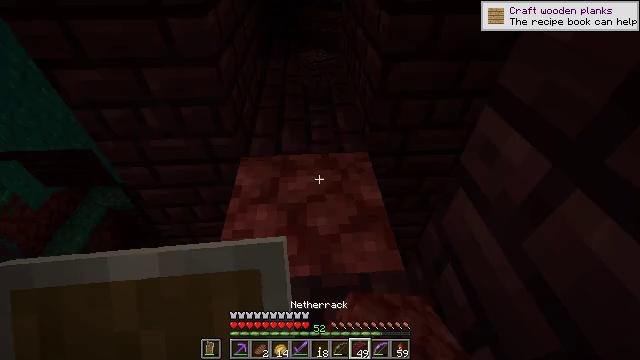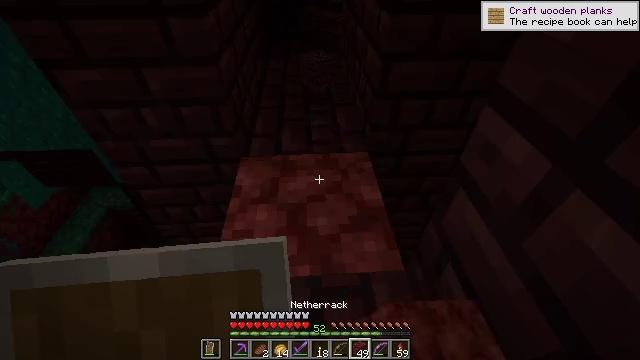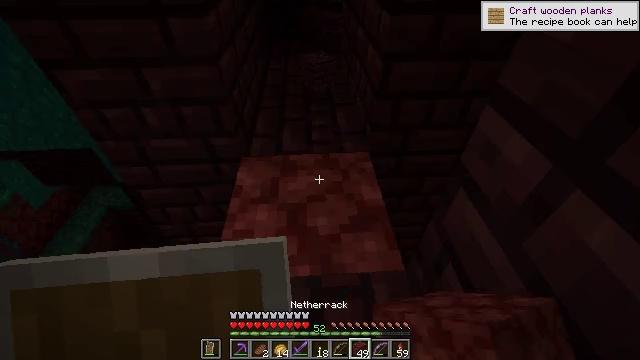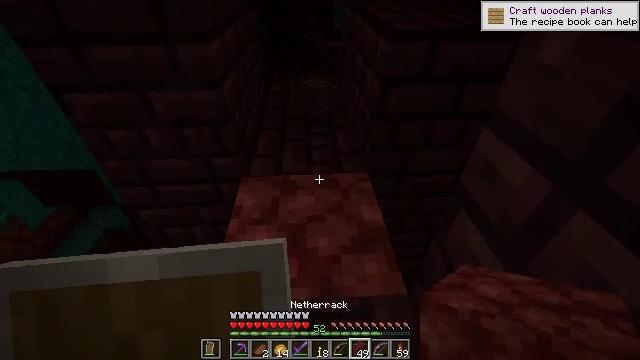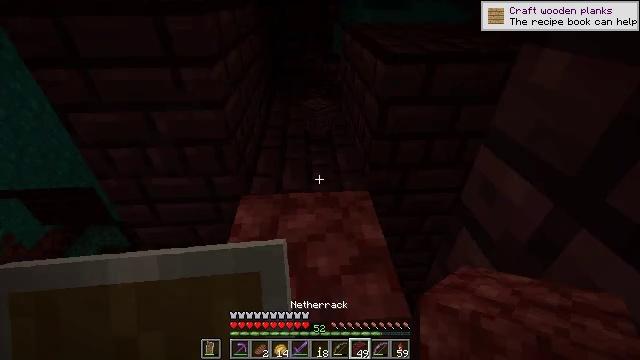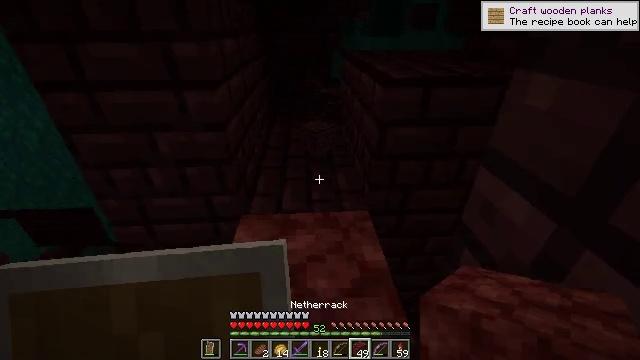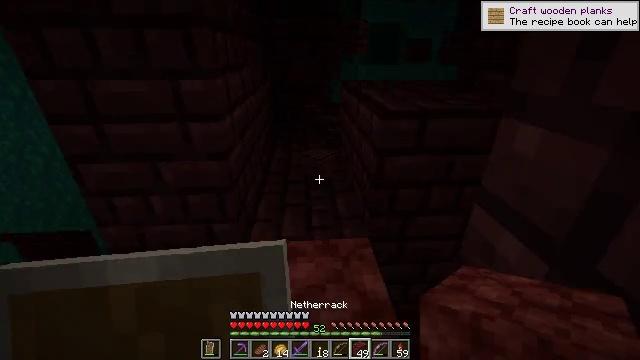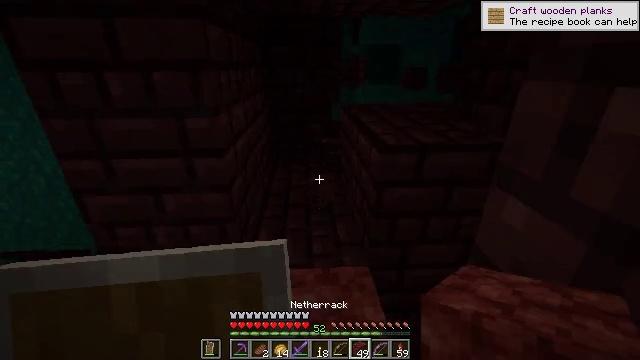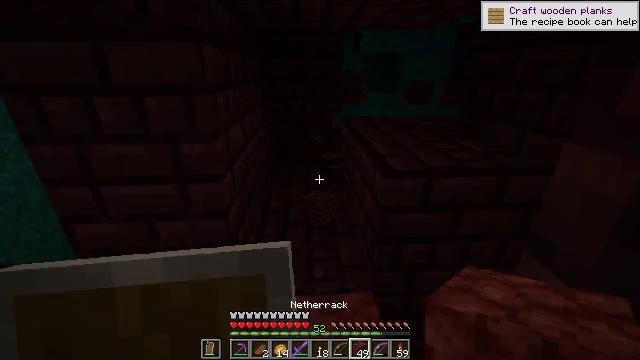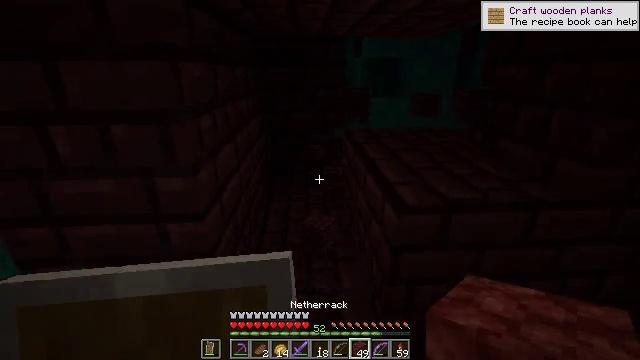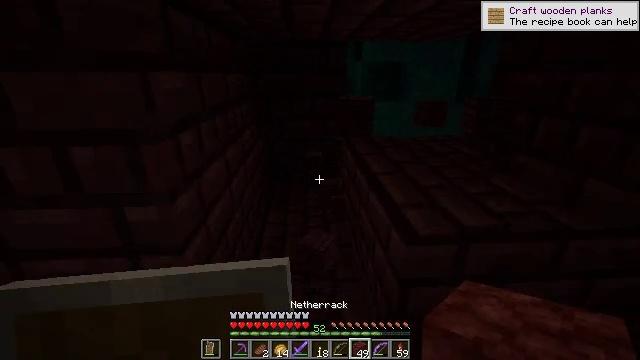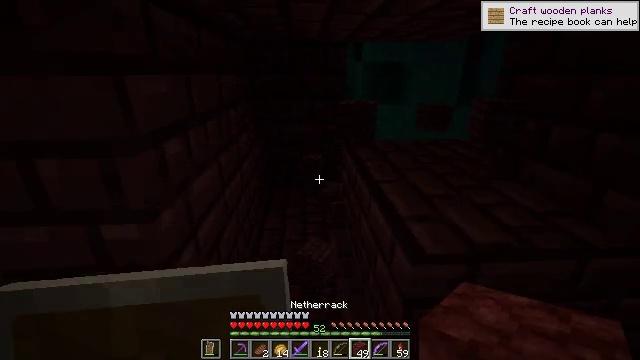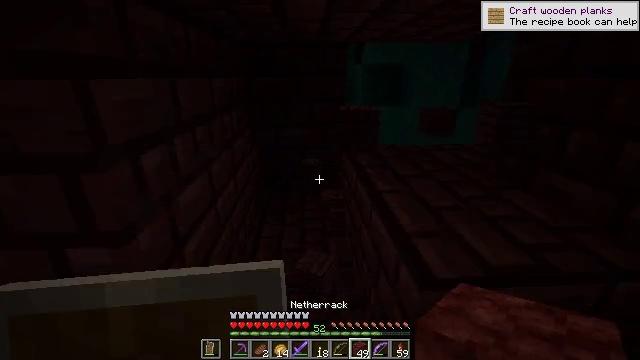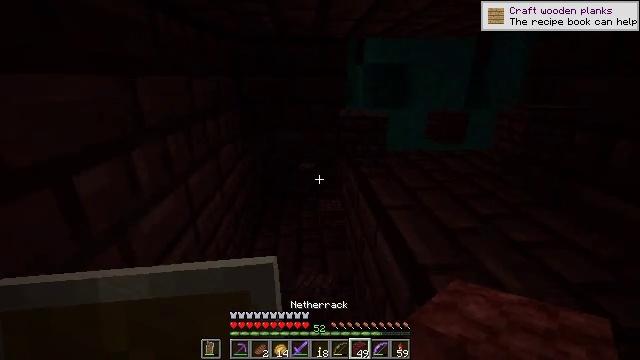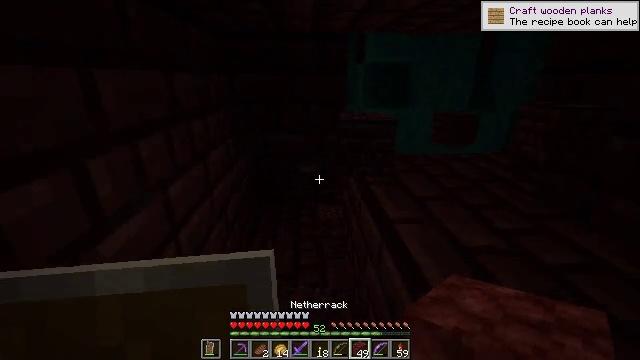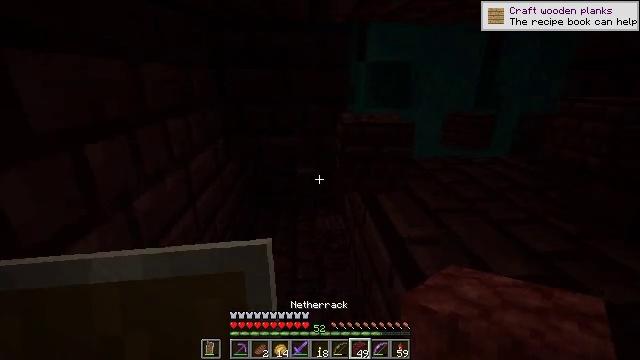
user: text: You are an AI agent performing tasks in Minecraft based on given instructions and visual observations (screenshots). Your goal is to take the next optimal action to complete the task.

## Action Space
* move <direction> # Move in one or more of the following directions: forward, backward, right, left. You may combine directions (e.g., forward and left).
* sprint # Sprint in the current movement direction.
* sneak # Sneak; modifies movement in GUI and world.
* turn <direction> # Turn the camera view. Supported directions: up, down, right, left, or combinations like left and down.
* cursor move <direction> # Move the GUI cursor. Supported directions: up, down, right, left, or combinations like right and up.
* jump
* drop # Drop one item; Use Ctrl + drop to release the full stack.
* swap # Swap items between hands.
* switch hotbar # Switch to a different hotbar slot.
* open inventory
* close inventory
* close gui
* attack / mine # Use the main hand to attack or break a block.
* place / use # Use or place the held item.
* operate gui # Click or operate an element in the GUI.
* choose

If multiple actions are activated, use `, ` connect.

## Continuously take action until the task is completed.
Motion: motion action
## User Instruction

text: Attack the nether bricks to collect them.
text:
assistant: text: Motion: sneak
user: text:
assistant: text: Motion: sneak
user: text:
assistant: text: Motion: sneak, turn up
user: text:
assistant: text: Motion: sneak, turn up
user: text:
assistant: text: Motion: turn up
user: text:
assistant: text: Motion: turn up
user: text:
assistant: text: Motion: move forward, turn up
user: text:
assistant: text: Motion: move forward
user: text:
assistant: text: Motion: move forward
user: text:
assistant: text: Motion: move forward
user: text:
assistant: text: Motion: move forward
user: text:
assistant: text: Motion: move forward
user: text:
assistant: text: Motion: move forward
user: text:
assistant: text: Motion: move forward
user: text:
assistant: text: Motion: move forward
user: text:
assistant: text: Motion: move forward
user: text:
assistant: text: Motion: move forward, turn right
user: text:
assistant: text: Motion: move forward and move left, turn right and down
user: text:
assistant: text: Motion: move forward and move left, turn right and down
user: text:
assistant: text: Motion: move forward and move left, turn right
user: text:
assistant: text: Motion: move forward and move left, turn right and down
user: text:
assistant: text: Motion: turn right and down
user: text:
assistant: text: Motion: turn right
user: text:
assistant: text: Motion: turn right
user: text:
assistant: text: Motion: turn right
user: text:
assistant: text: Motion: turn right
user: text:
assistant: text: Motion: turn right
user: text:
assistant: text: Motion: turn up
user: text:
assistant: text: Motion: no_op
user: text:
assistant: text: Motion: turn right